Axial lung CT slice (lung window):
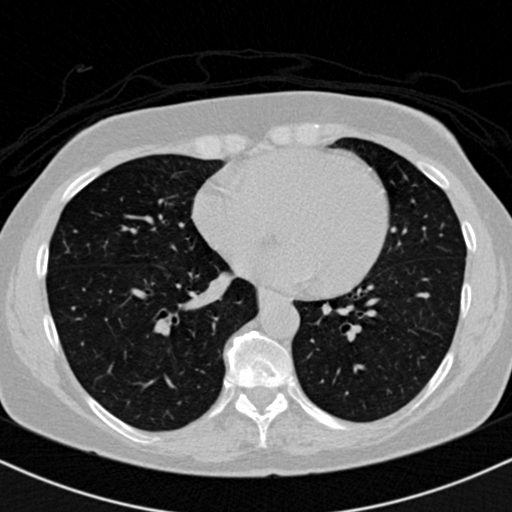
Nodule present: no